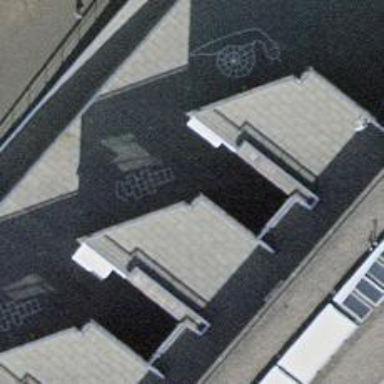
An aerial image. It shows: View of roof of building.